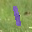
Label: 1